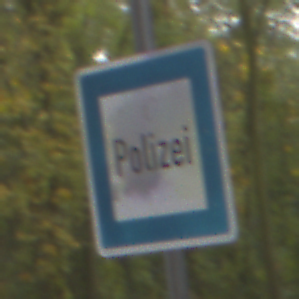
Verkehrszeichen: Polizei
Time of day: MorningAfternoon
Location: Outdoor (Urban)
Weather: PartlyCloudy
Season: NotSpecified
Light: Natural